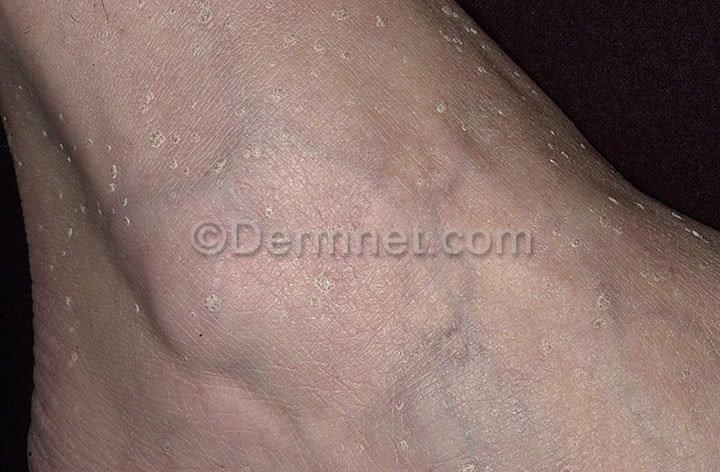
Disease: Seborrheic Keratoses and other Benign Tumors